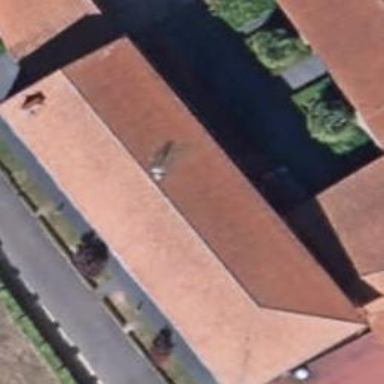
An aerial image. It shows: Simple house.